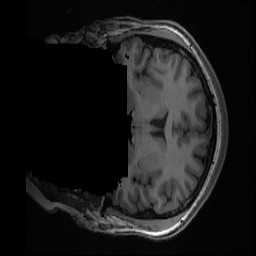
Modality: T1w
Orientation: coronal
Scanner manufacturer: ge
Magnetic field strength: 3 T
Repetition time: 0.008164 s
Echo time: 0.003184 s